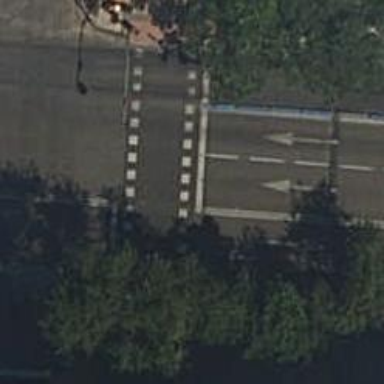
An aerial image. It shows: Zebra crossing with traffic signals.